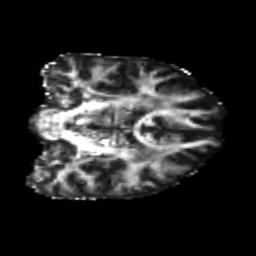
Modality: FA
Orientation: coronal
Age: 22
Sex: male
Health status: healthy
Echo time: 0.074 s